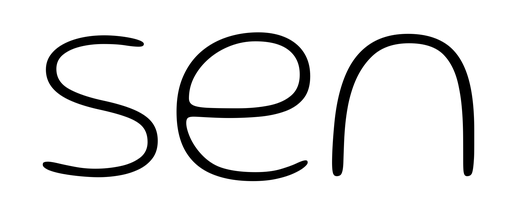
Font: Gluten_Thin